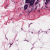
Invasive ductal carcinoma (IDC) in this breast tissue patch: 0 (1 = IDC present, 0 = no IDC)